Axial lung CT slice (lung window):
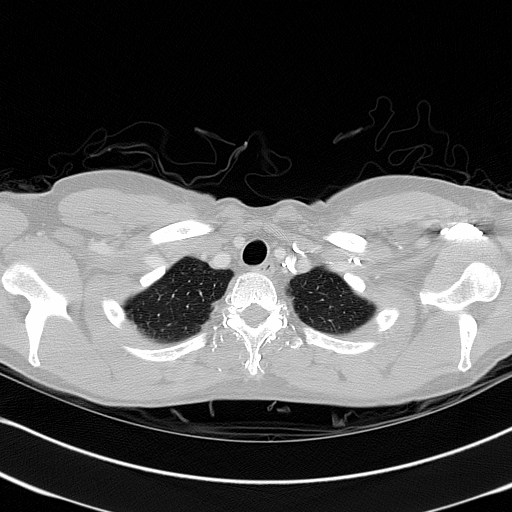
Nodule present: no